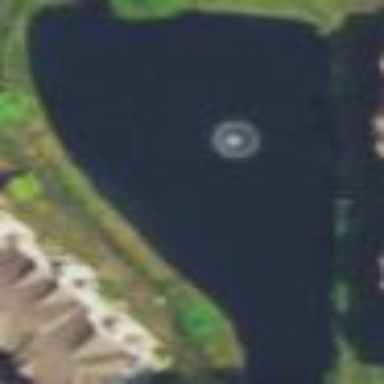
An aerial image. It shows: Pond surrounded by natural water.